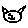
Label: cat